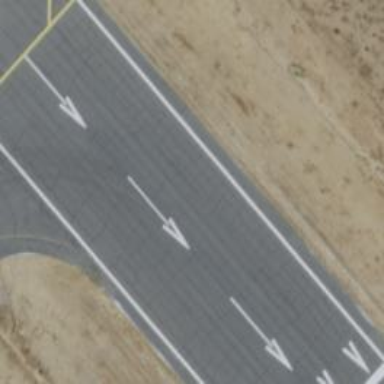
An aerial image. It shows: Asphalt runway with displaced threshold at airport.